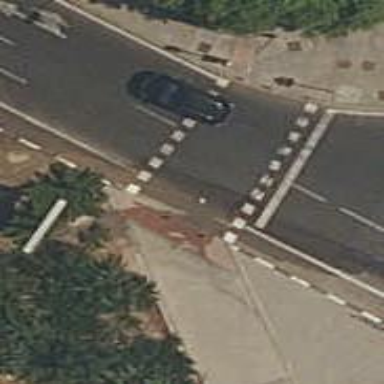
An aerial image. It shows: Road crossing with traffic signals.